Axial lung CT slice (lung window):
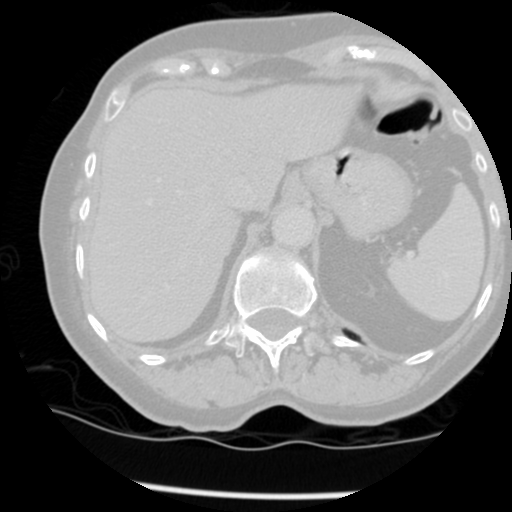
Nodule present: no